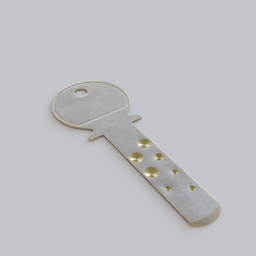
Label: tools